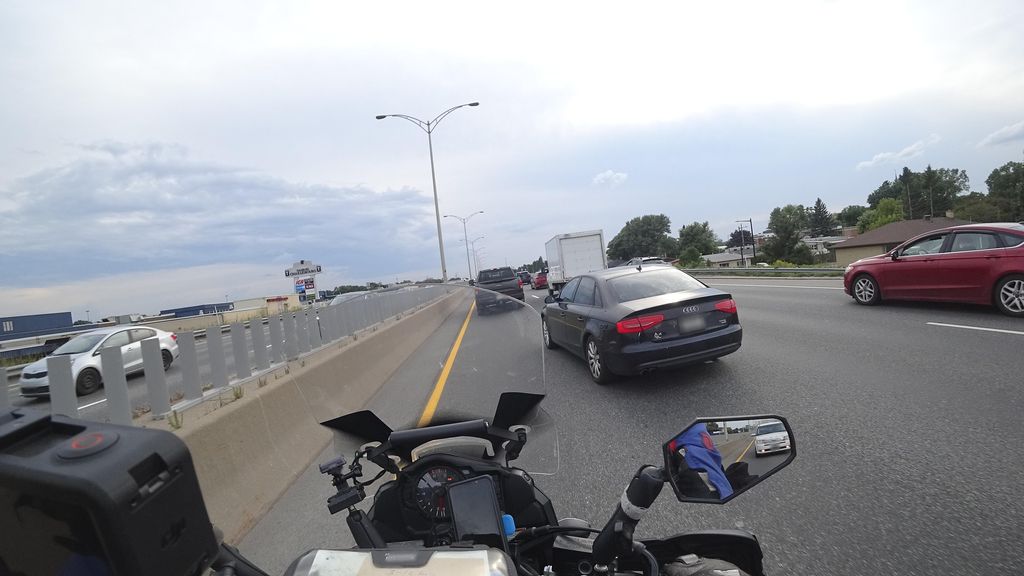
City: quebec_city